Interaction volume radius: 10 \u00c5
Interaction volume height: 10 \u00c5
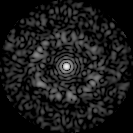
Disorder parameter: 0.8429